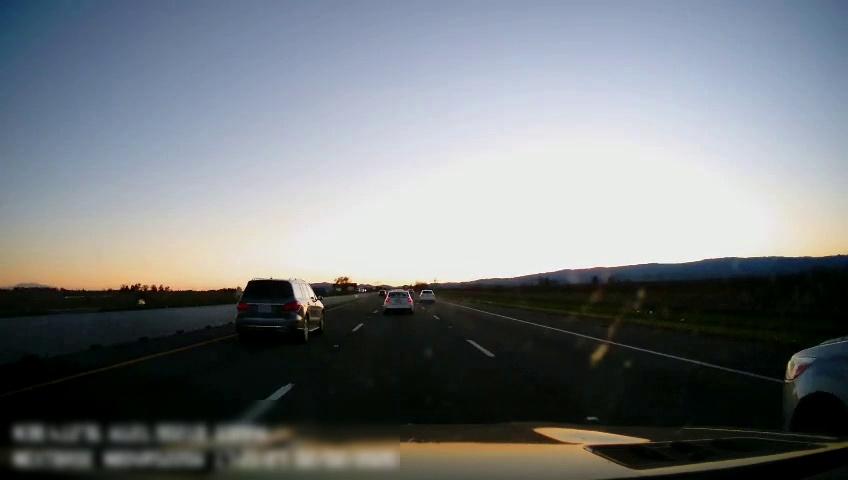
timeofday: Day
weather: Sunny
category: Drivable Space
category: Vehicles | Car
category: Vehicles | SUV
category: Vehicles | Car
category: Vehicles | SUV
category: Lanes | Current Lane
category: Lanes | Current Lane
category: Lanes | Alternate Lane
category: Lanes | Alternate Lane